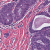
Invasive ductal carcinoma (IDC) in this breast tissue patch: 1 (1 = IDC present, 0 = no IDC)